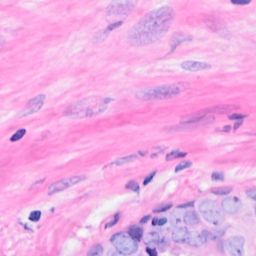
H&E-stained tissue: Breast